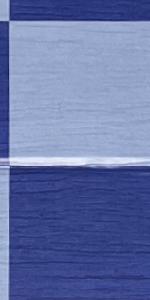
Label: Empty